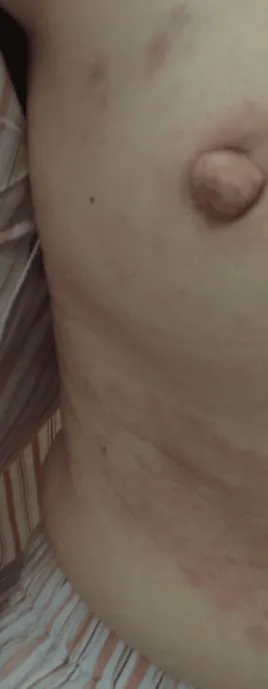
Clinical findings. At the initial visit: annularly distributed, irregularly shaped erythematous patches and plaques around the nipple of the right breast, with noticeable partial central clearing.
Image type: medical_photograph (skin_photograph)